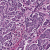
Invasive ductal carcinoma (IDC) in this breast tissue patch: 1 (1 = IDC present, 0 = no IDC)